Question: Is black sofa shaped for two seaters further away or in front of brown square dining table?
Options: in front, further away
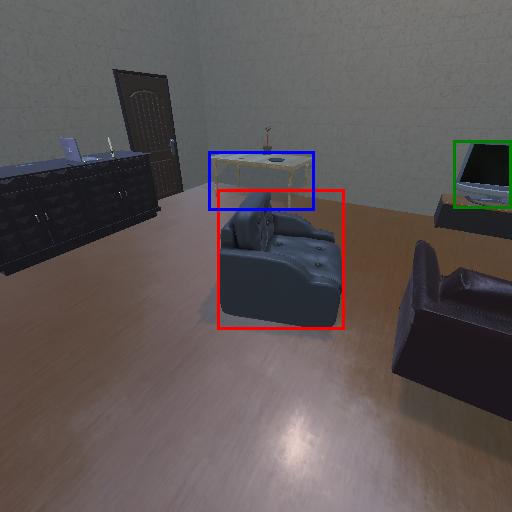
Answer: in front